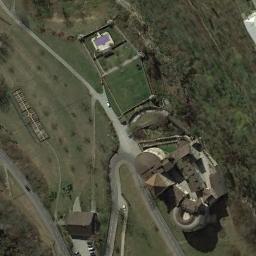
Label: palace